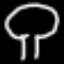
Label: mushroom